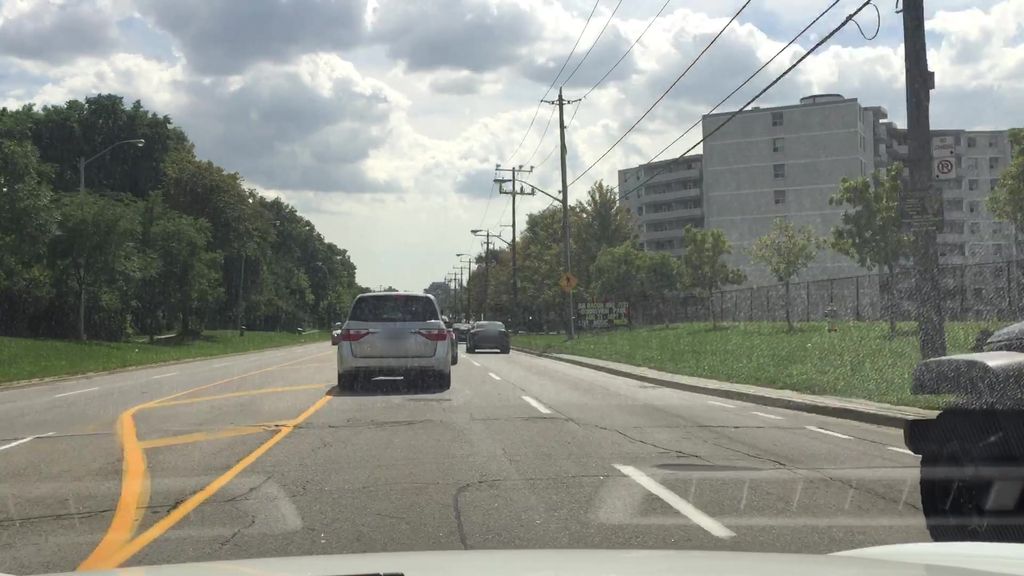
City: toronto